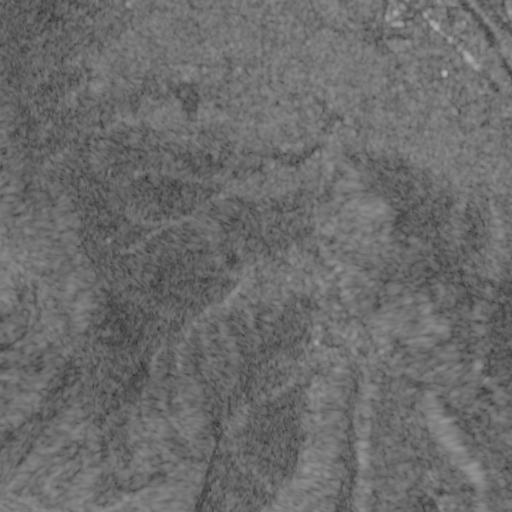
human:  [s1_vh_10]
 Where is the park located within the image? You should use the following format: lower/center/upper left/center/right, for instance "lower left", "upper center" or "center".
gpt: The park is located in the upper right of the image.
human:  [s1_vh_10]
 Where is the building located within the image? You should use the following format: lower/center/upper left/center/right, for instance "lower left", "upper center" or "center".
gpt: The building is located in the upper right of the image.
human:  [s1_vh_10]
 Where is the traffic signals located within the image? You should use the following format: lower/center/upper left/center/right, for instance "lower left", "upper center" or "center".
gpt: The traffic signals is located in the upper right of the image.
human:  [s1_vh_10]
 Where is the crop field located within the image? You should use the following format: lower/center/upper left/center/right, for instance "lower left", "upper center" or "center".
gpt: There is no crop field in the image.

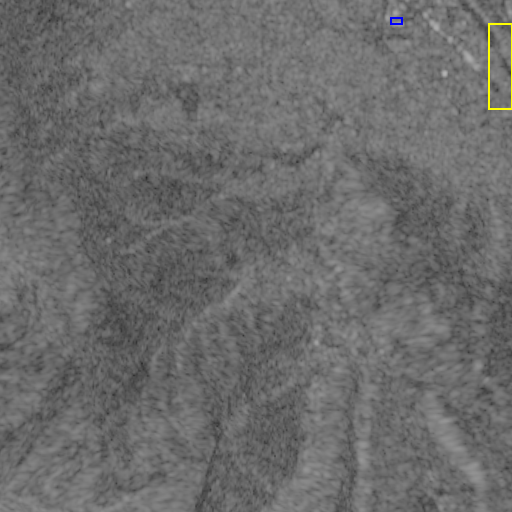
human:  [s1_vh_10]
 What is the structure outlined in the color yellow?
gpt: The structure outlined in yellow is a park.
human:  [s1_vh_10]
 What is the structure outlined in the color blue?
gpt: The structure outlined in blue is a building.
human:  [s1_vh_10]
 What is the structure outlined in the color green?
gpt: There is no green outline.